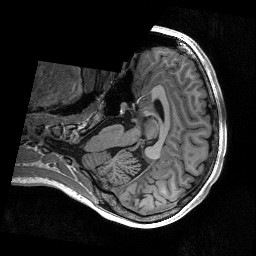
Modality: T1w
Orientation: axial